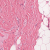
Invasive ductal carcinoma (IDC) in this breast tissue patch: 0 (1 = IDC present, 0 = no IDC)